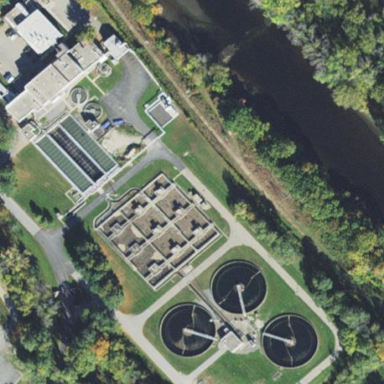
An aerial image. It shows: View of wastewater plant.